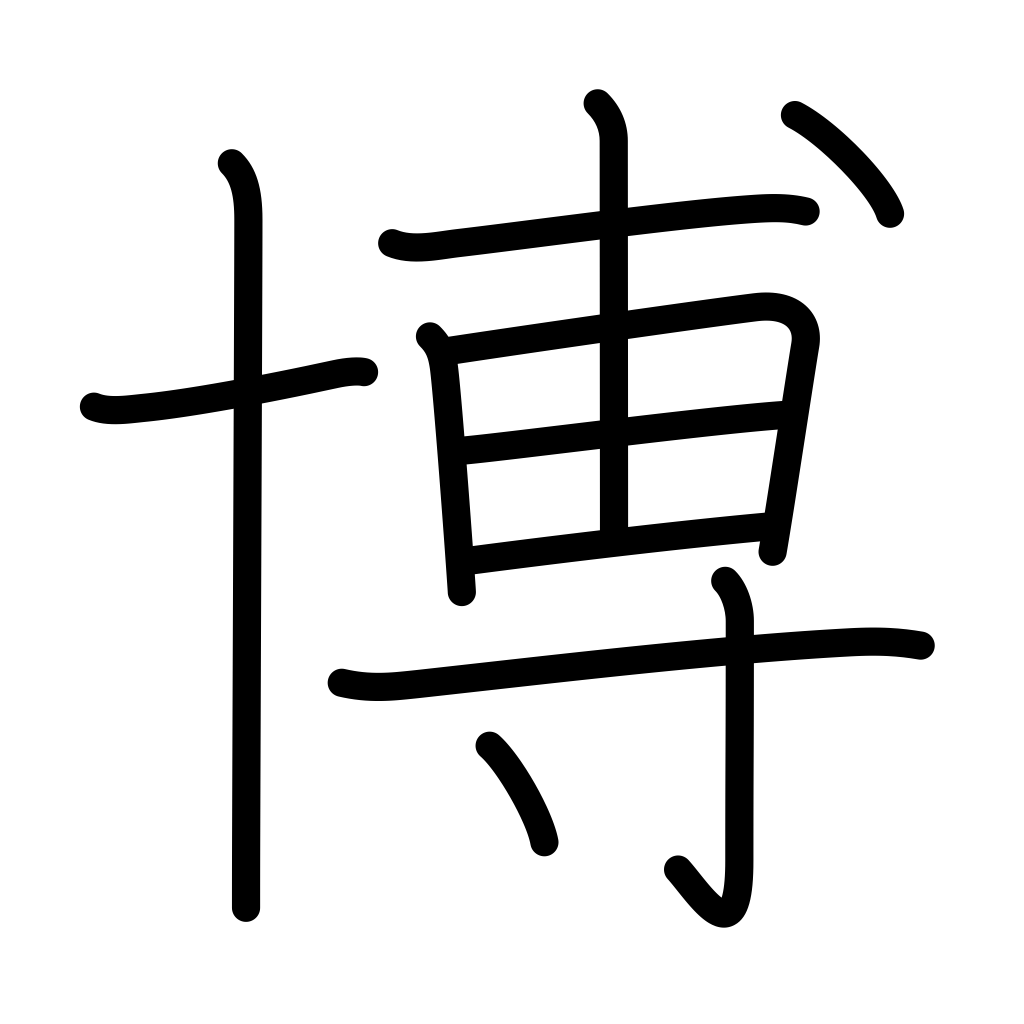
Meaning: Dr., command, esteem, win acclaim, Ph.D., exposition, fair